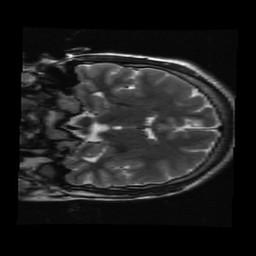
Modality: T2w
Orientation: coronal
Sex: male
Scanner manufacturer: ge
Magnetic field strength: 3 T
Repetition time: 5 s
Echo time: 0.1012 s